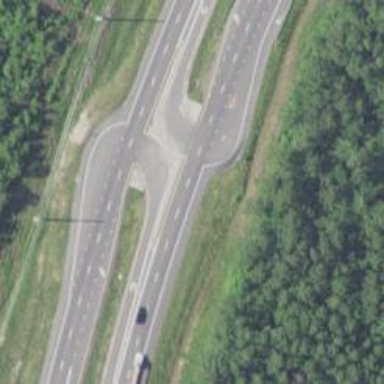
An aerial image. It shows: Trunk link highway.